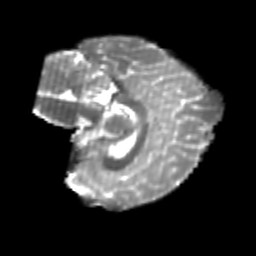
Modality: T2w
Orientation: sagittal
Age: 21
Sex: female
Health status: healthy
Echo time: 0.074 s